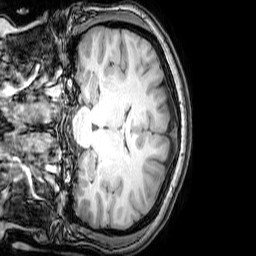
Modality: T1w
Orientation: coronal
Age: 25
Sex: female
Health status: healthy
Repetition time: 0.081 s
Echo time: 0.037 s